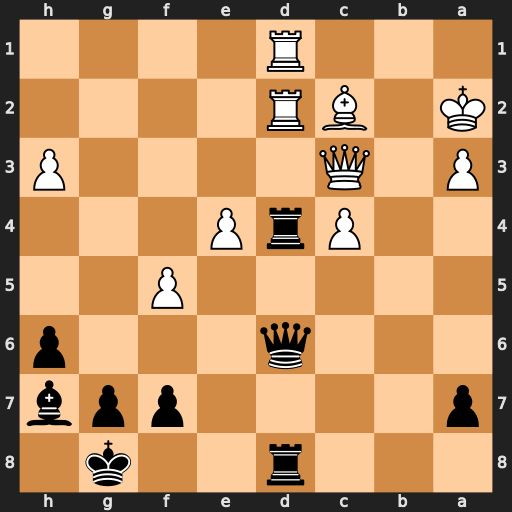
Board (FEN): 3r2k1/p4ppb/3q3p/5P2/2PrP3/P1Q4P/K1BR4/3R4
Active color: b
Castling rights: -
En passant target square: -
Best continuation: Rxd2 Qxd2 Qxd2 Rxd2 Rxd2